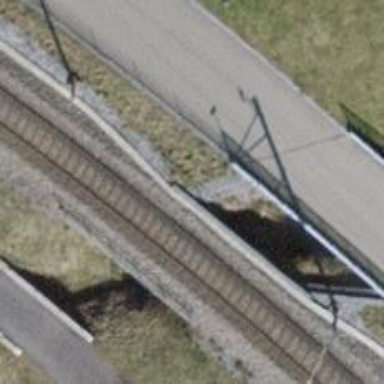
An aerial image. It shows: Bridge with single railway track electrified by contact line.